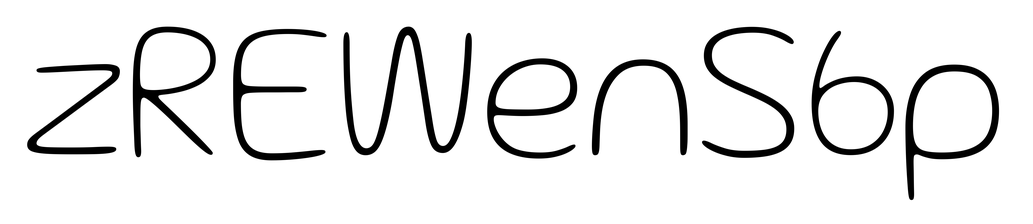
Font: Gluten_Thin